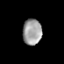
Tissue: prostate
Cell type: T cells
Senescence score: 0.335
Nuclear area (px): 485
Mean DAPI intensity: 157.868